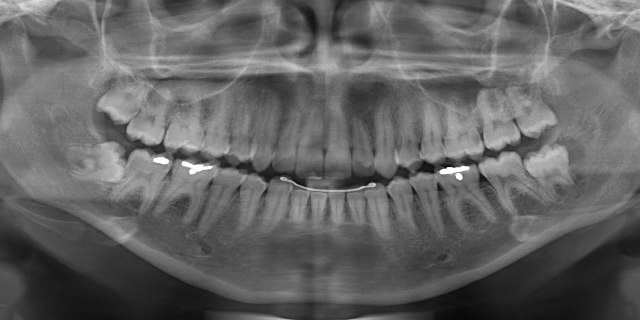
adult